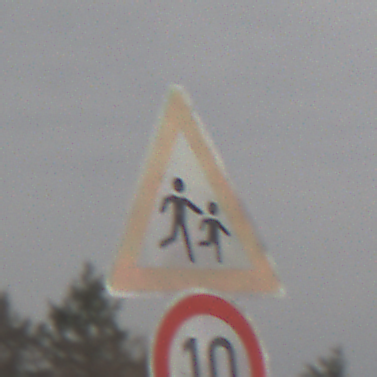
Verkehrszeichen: KinderLinks
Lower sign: Geschwindigkeit10
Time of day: MorningAfternoon
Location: Outdoor (Suburban)
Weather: Overcast
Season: NotSpecified
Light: Natural